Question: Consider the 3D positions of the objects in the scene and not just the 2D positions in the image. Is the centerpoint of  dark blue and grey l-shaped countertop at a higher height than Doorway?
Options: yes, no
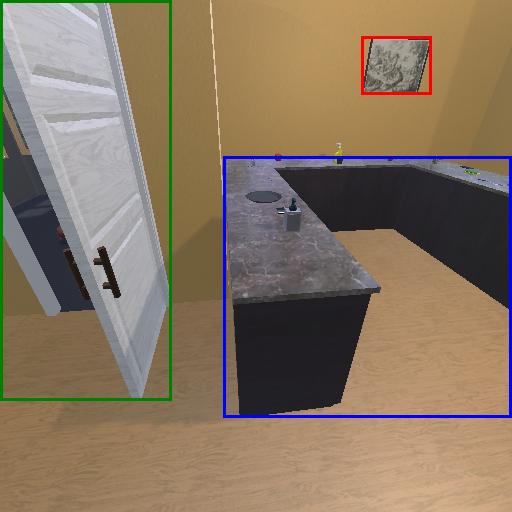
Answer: yes